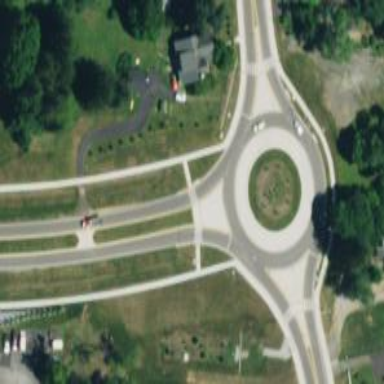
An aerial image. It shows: Roundabout at primary highway.